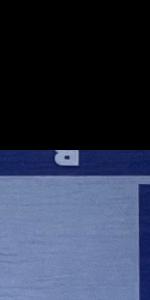
Label: Empty